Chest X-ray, AP view. Patient: 27 years old, sex F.
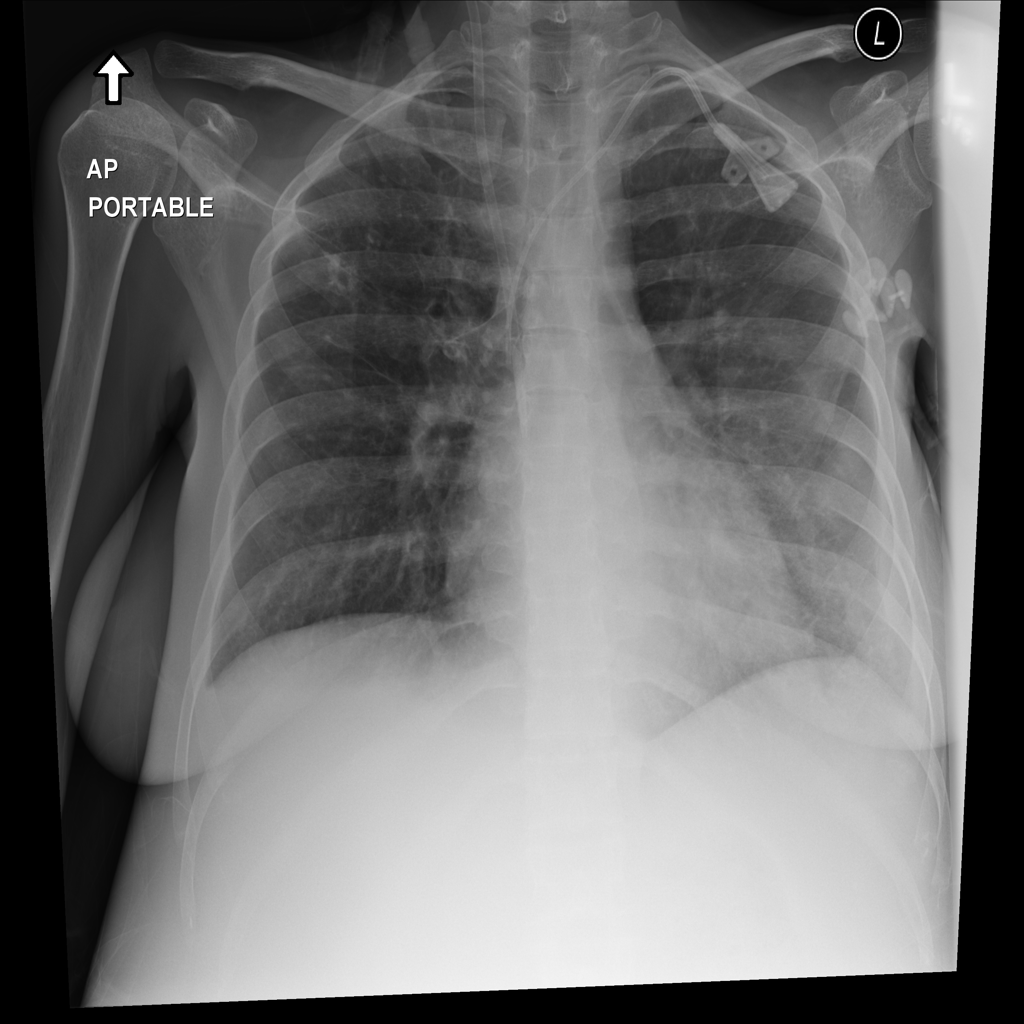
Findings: Effusion